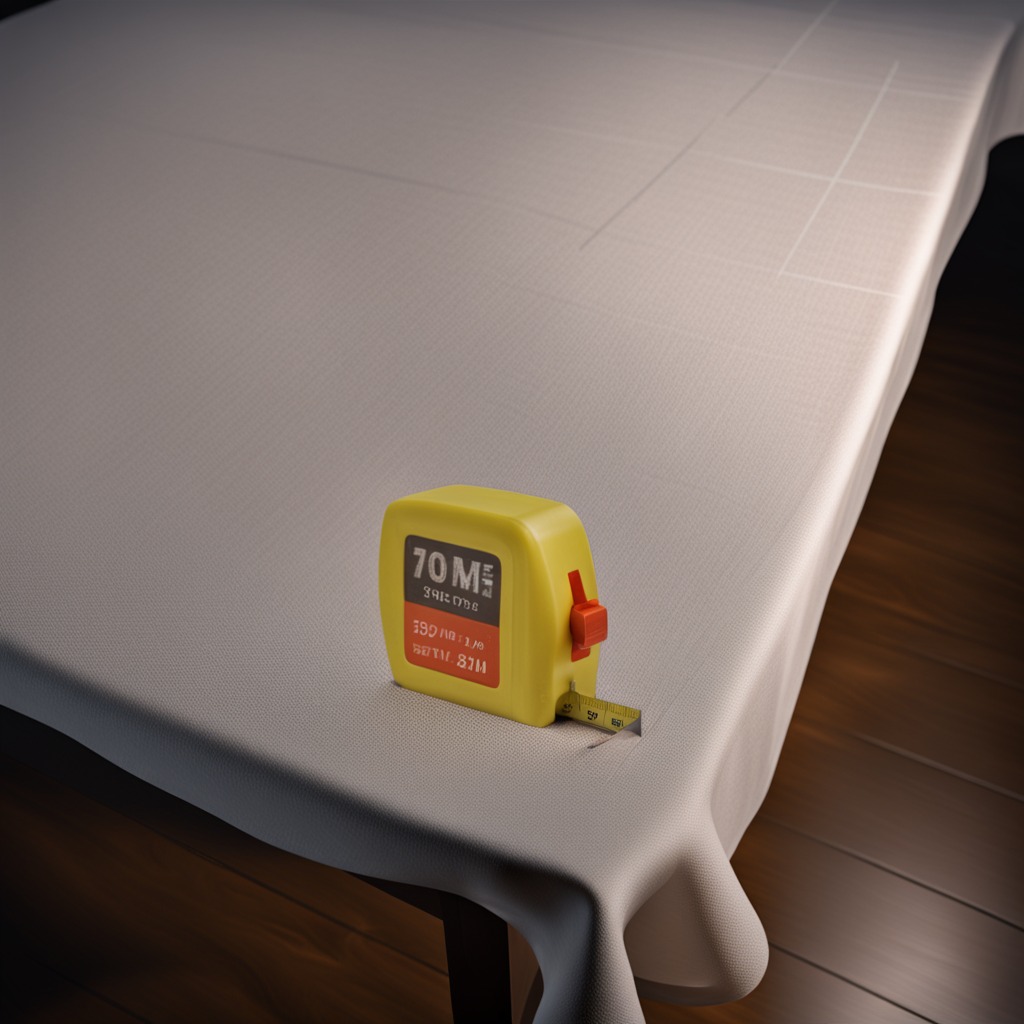
A measuring tape is lying on the wooden table.